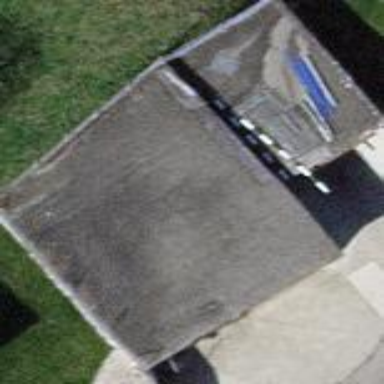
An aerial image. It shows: Garage building.